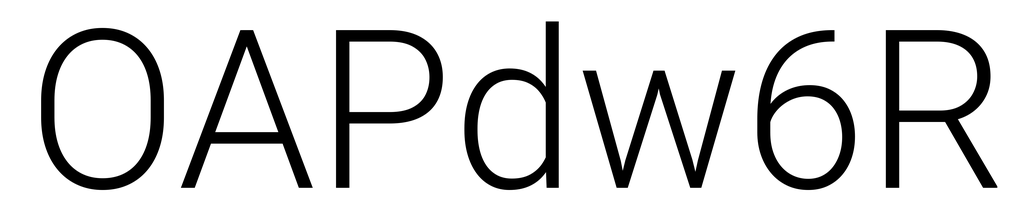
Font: Roboto_Light